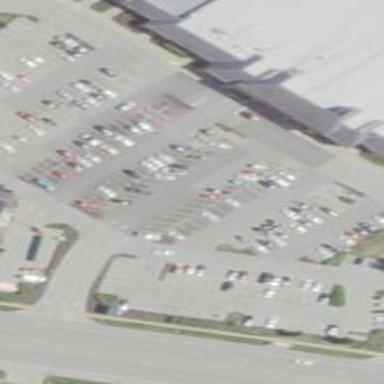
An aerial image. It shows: Commercial building.